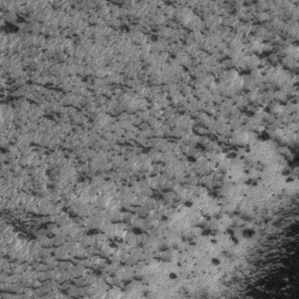
Label: frost